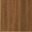
Piece: xx